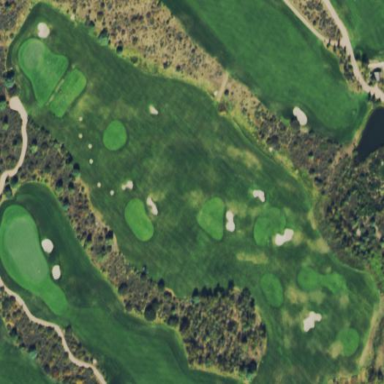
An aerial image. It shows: Area of rough grass used for golf.